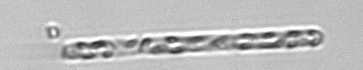
Label: Dactyliosolen_fragilissimus